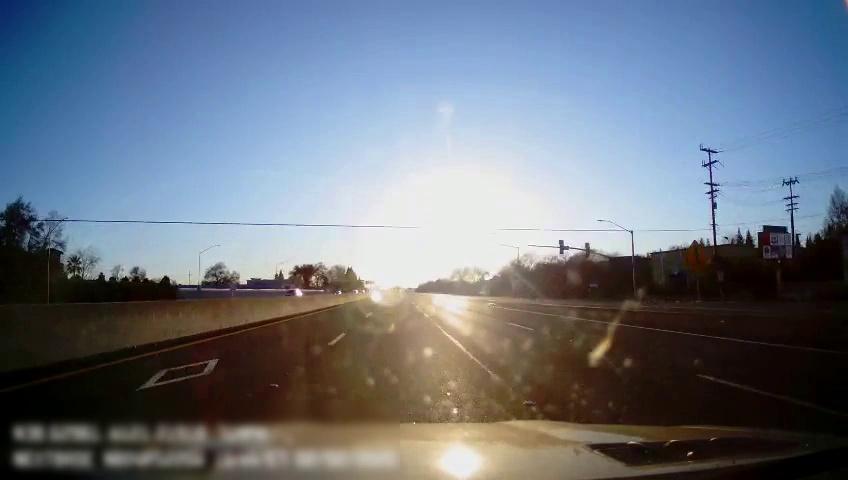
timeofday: Day
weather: Sunny
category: Drivable Space
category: Vehicles | SUV
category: Lanes | Alternate Lane
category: Lanes | Alternate Lane
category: Lanes | Current Lane
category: Lanes | Current Lane
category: Lanes | Alternate Lane
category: Lanes | Alternate Lane
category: Traffic | Lights
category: Traffic | Lights
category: Traffic | Signs